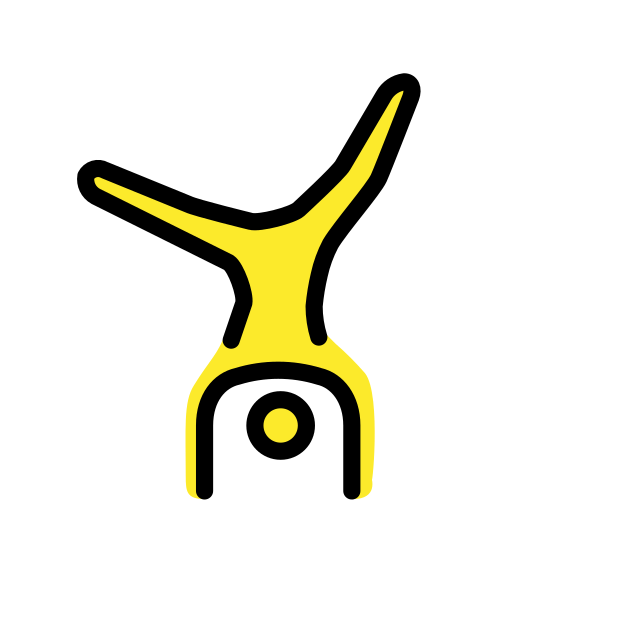
man cartwheeling